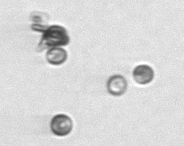
Label: Thalassiosira_sp_aff_mala